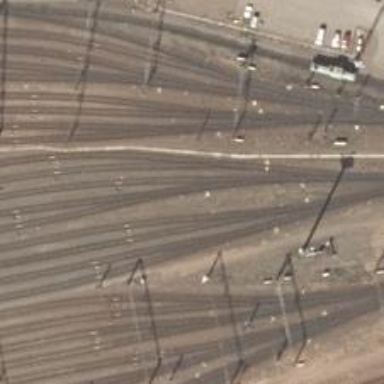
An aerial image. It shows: Railway yard.